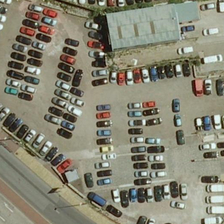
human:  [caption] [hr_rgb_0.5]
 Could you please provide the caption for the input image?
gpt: many cars are around a rectangle building in a parking lot near a road .

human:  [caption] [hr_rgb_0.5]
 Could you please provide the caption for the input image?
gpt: many cars are around a rectangle building in a parking lot near a road .

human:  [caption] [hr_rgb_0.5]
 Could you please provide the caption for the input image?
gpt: many cars are around a rectangle building in a parking lot near a road .

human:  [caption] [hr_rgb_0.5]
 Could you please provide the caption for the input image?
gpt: many cars are around a rectangle building in a parking lot near a road .

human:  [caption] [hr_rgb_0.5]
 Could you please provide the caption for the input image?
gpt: many cars are around a rectangle building in a parking lot near a road .